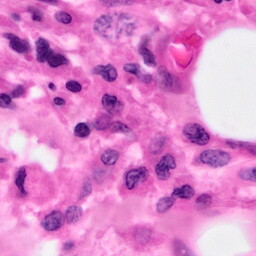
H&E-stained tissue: Pancreatic